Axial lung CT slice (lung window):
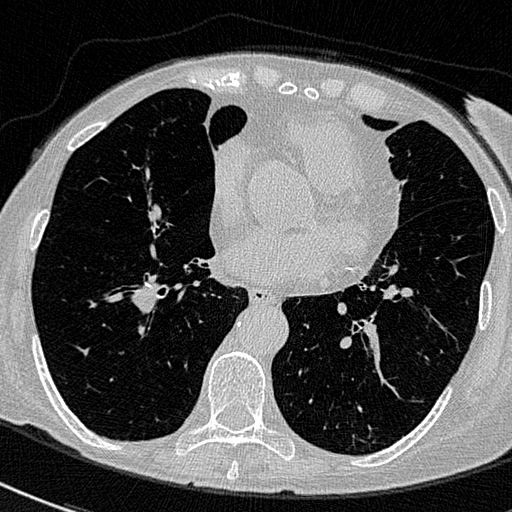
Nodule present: no